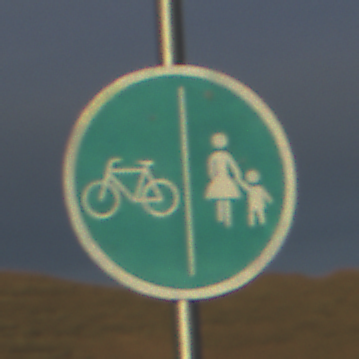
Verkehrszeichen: GetrennterRadUndGehwegRadwegLinks
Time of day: SunriseSunset
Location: Outdoor (Nature)
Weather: PartlyCloudy
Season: NotSpecified
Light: Natural